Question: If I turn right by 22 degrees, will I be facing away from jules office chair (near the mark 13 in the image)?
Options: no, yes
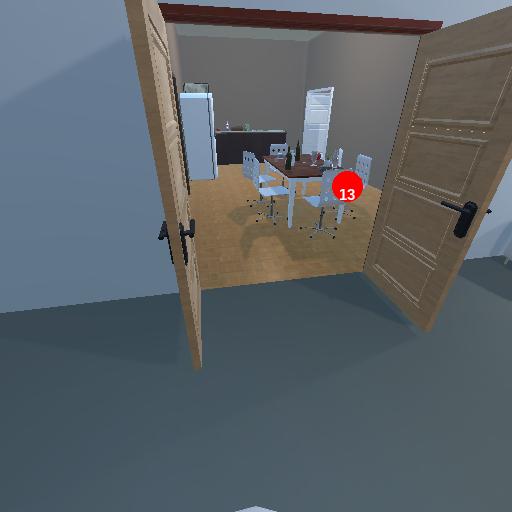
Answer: no